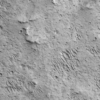
Label: not_dusty